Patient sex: M
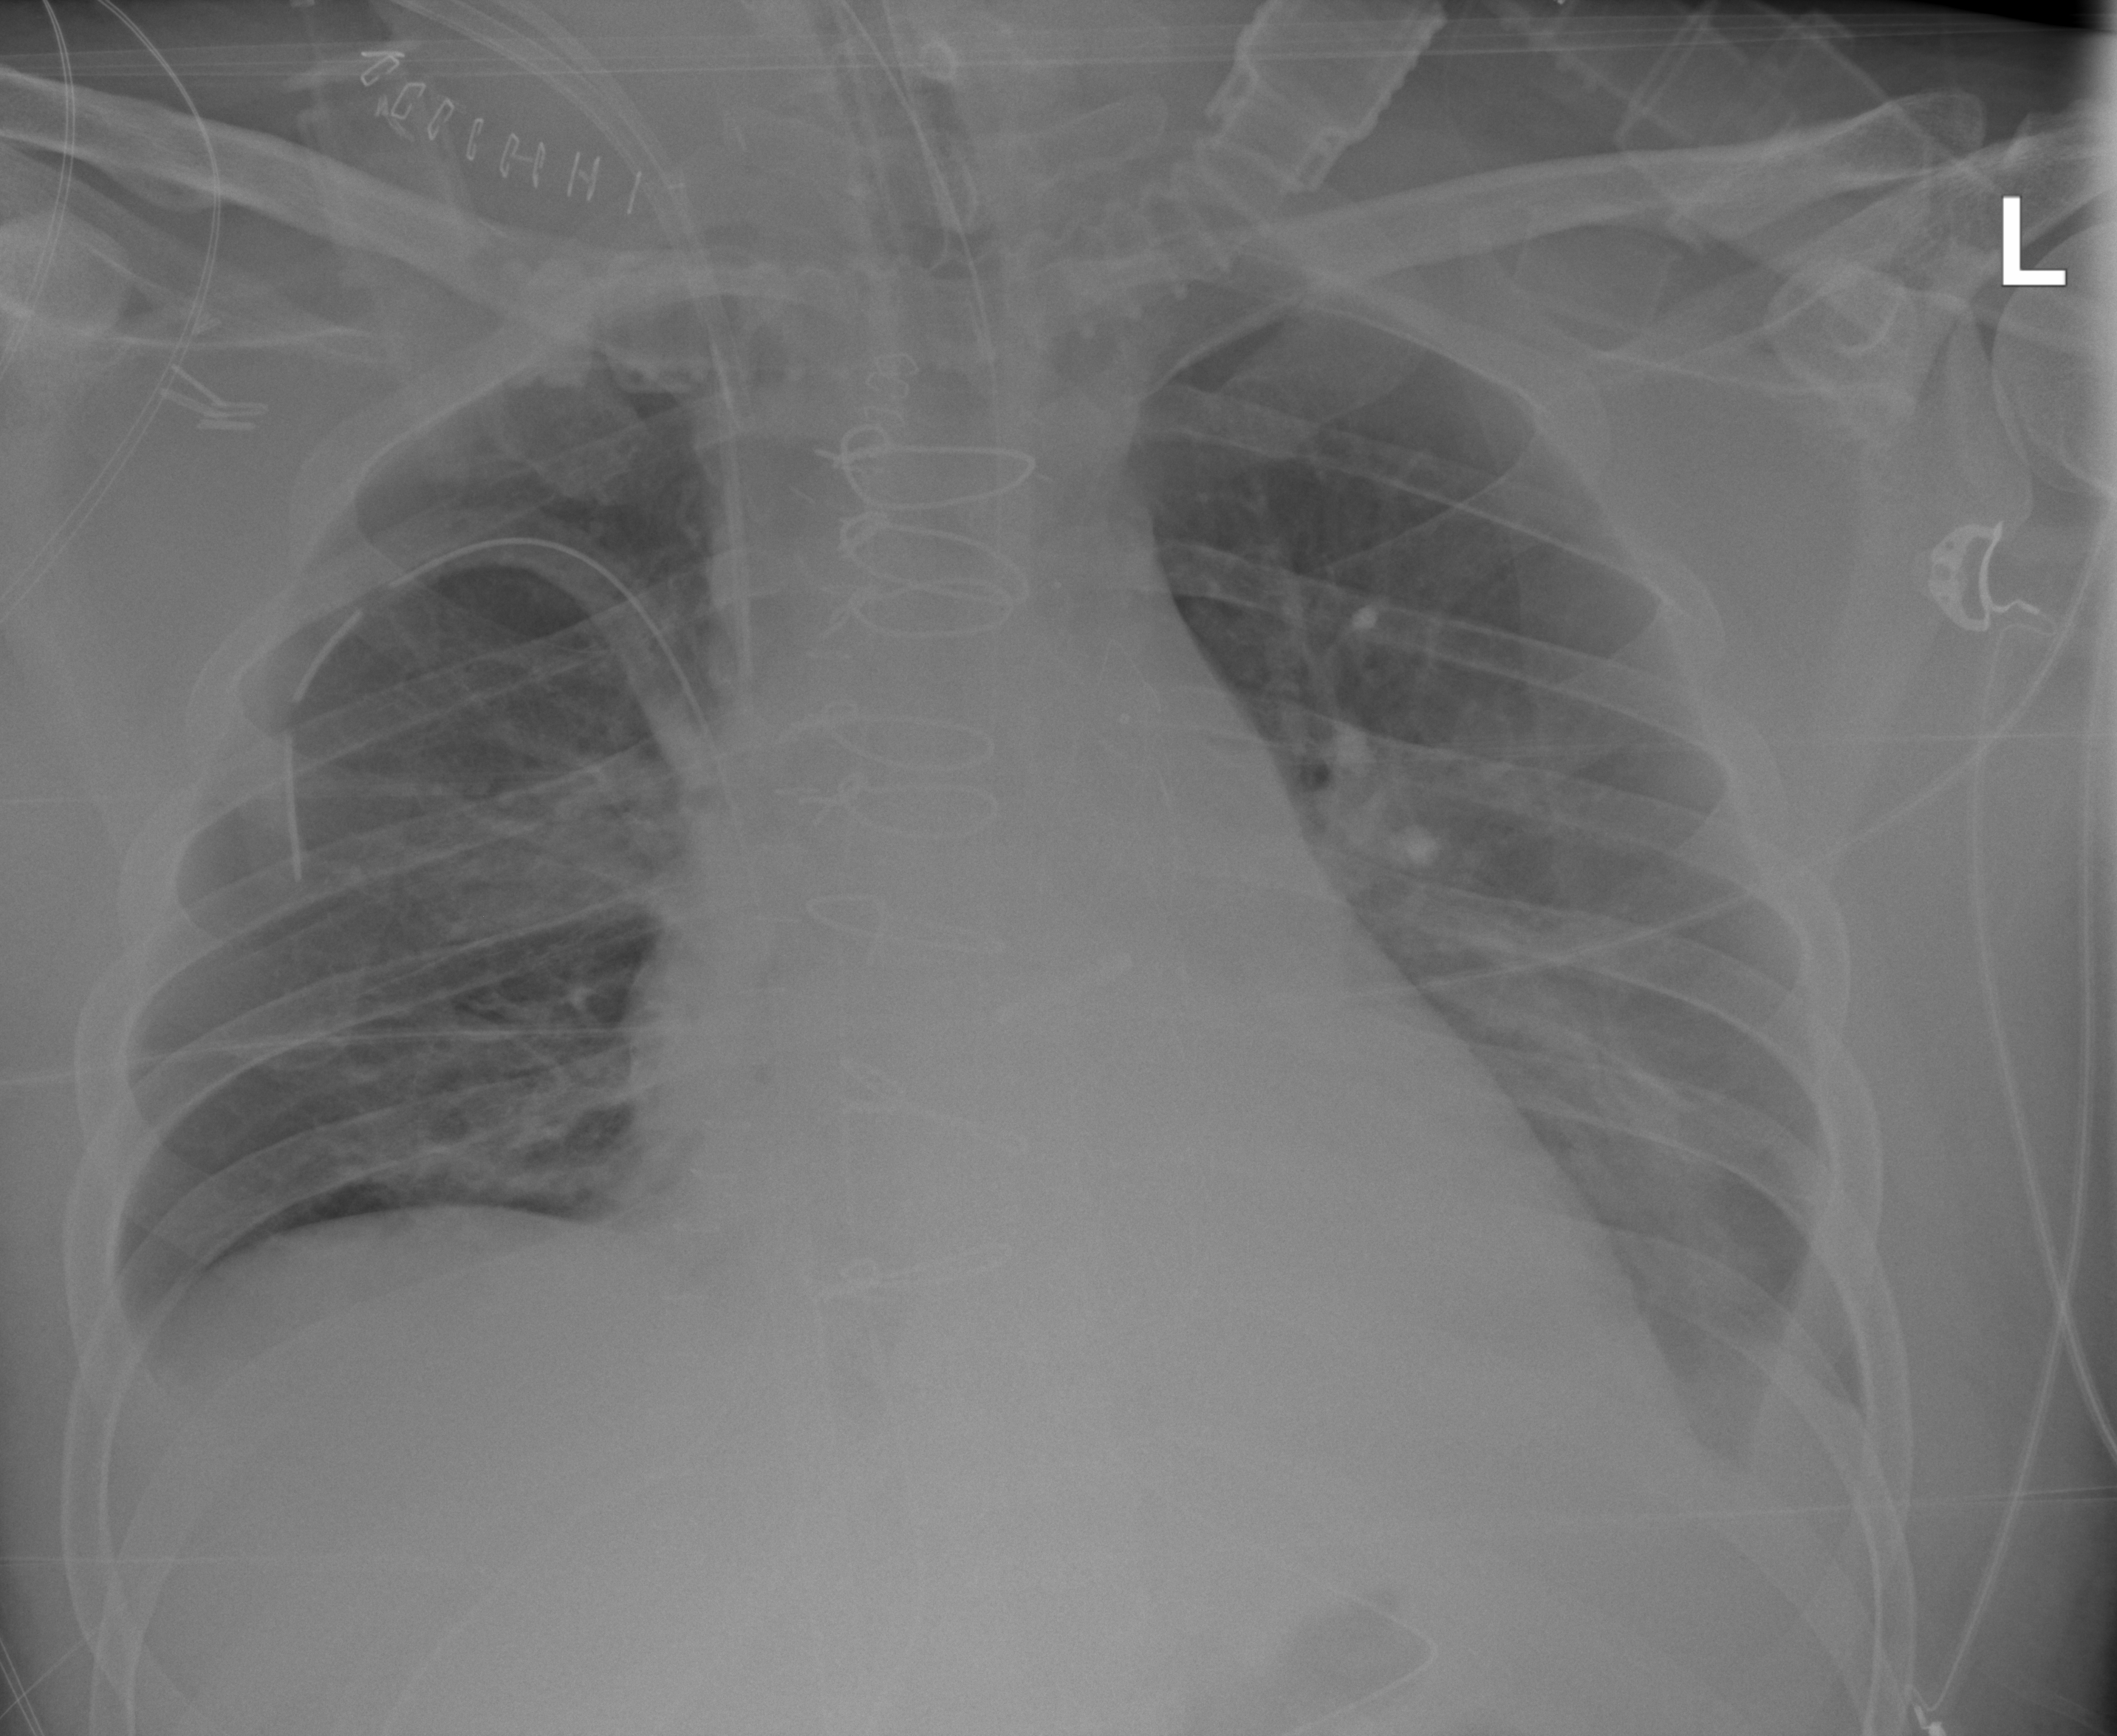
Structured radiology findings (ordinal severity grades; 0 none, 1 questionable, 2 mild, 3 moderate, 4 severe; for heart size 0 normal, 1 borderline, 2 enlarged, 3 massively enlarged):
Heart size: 2
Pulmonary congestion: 2
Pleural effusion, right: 0
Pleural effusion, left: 3
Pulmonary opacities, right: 2
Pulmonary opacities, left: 2
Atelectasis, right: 2
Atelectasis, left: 2